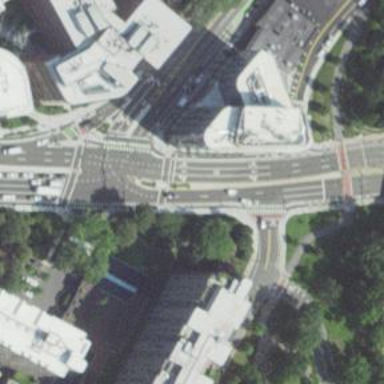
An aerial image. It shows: Asphalt trunk highway with cycle track alongside.